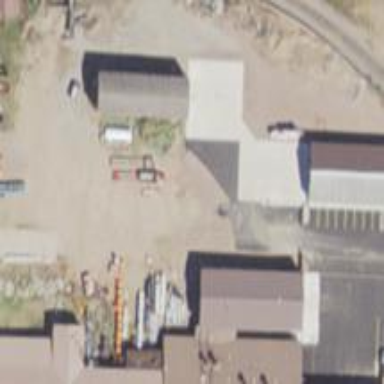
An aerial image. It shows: Warehouse.